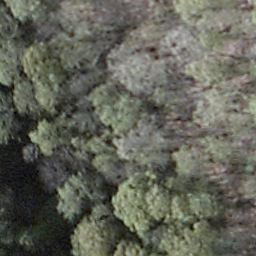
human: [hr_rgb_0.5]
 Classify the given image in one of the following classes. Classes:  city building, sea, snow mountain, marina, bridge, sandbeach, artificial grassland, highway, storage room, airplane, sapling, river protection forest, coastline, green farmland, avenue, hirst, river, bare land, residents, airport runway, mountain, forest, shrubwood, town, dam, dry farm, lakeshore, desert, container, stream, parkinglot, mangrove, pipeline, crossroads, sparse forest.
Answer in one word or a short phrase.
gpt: shrubwood